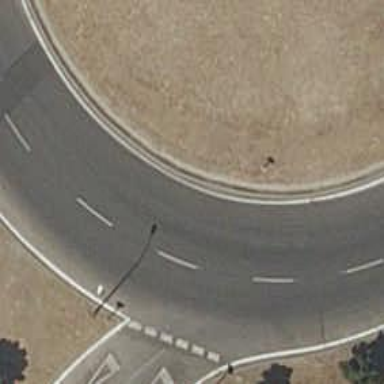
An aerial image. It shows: Tertiary road leading to roundabout.